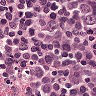
Metastatic tissue present: no